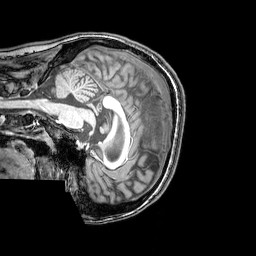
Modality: T1w
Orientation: sagittal
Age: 22
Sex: female
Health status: healthy
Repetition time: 0.081 s
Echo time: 0.037 s